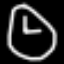
Label: clock